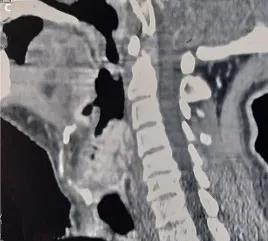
Sagittal. CT scan images showing a large mass arising from the false vocal cord and extending to supra and subglottis.
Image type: radiology (ct)